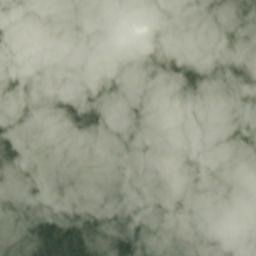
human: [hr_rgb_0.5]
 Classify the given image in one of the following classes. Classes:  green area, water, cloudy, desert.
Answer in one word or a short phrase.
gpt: cloudy